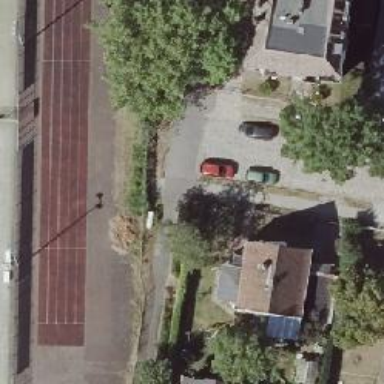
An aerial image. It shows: Asphalt footway.